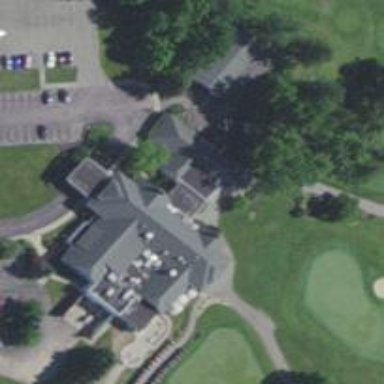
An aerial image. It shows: Path for both road and golf.